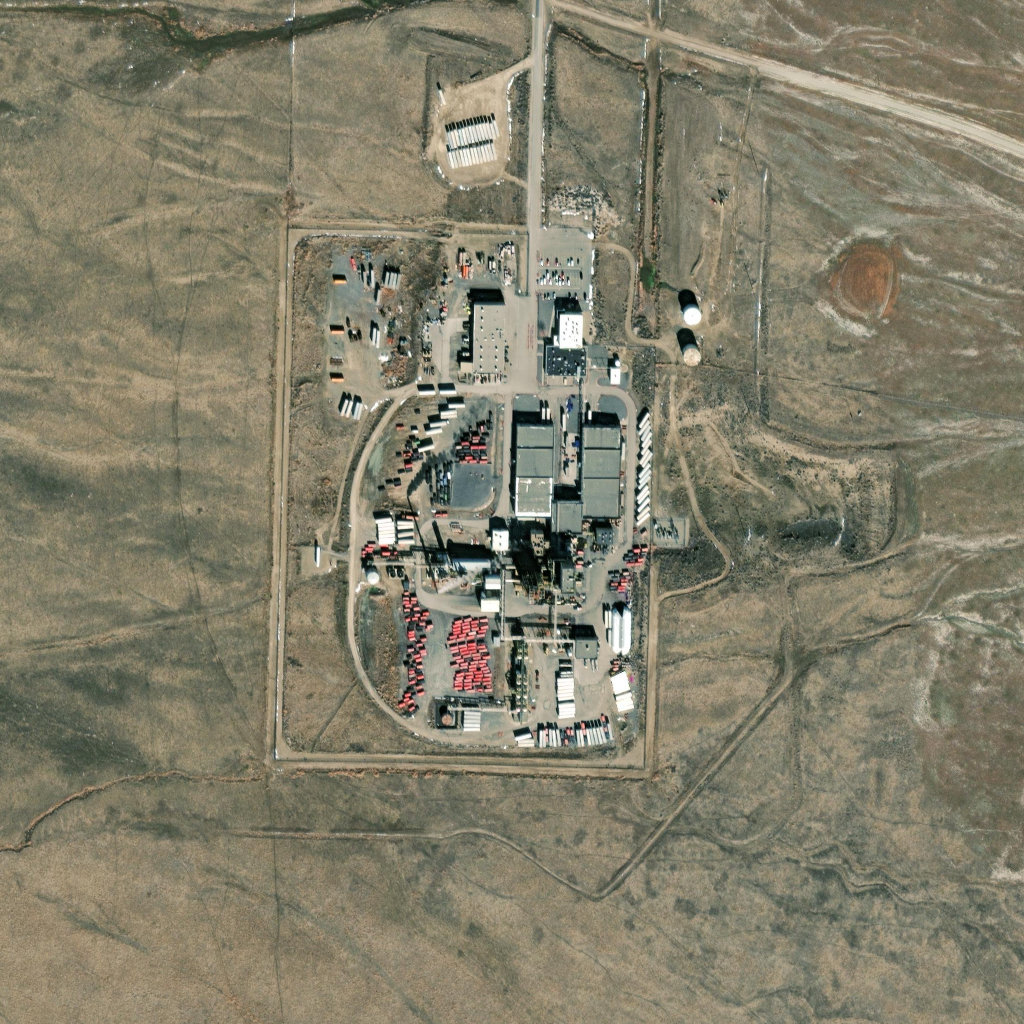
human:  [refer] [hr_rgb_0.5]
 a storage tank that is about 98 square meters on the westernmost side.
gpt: <box>[[35, 55, 36, 57, 0]]</box>